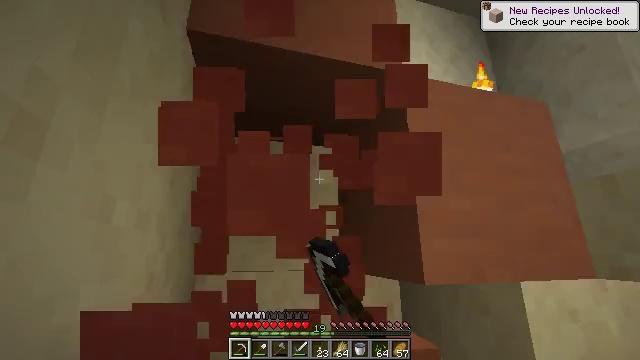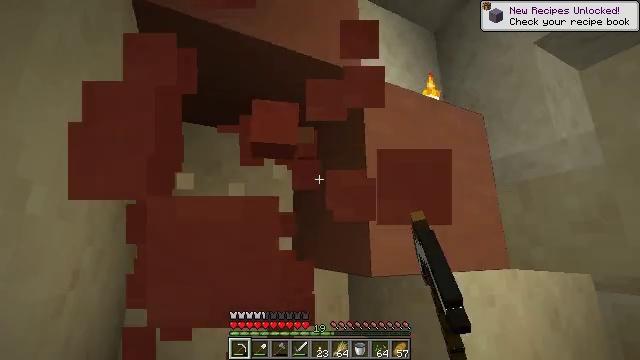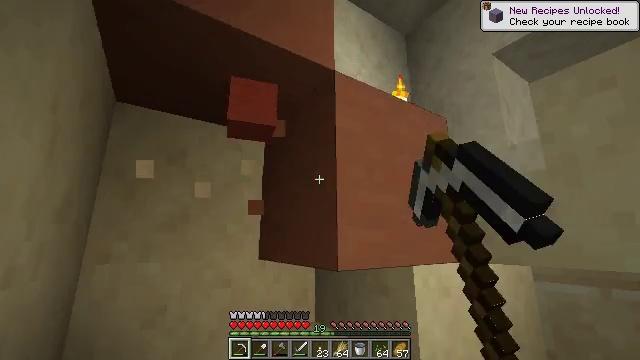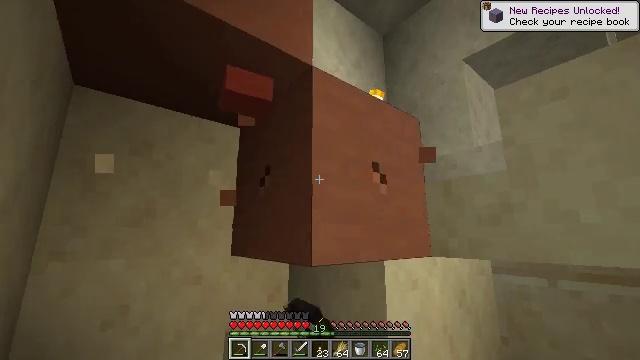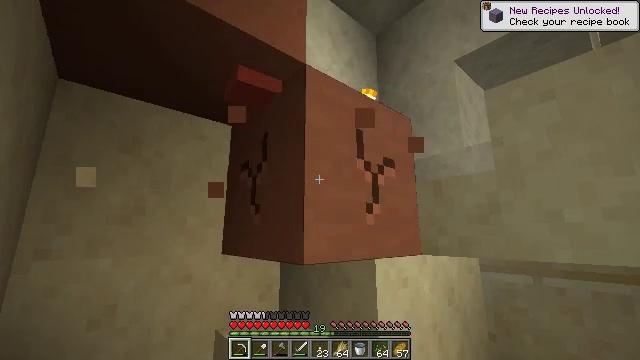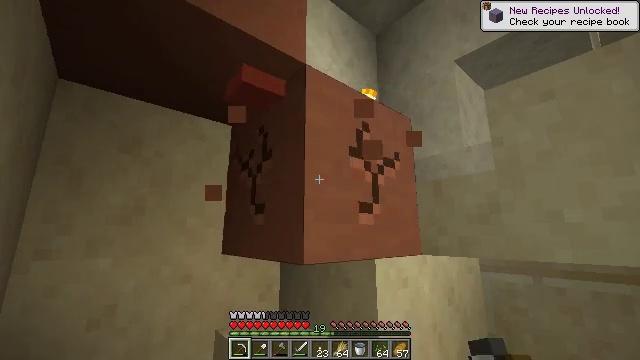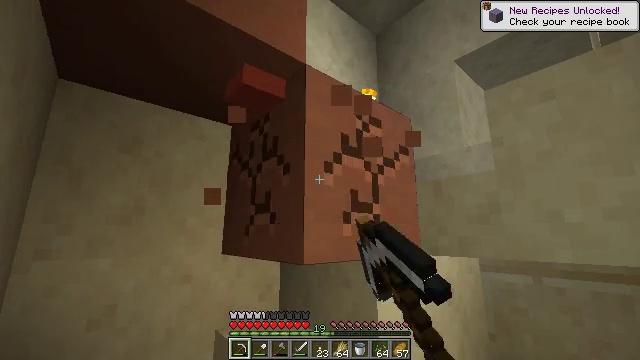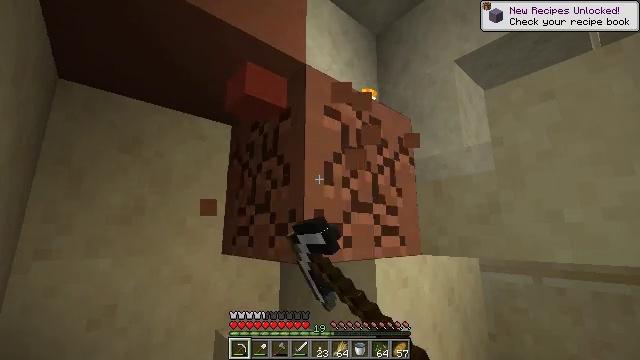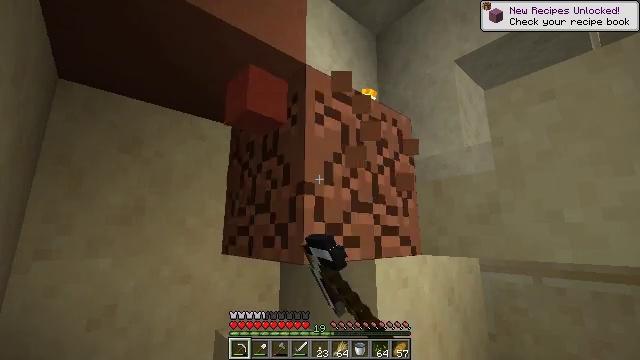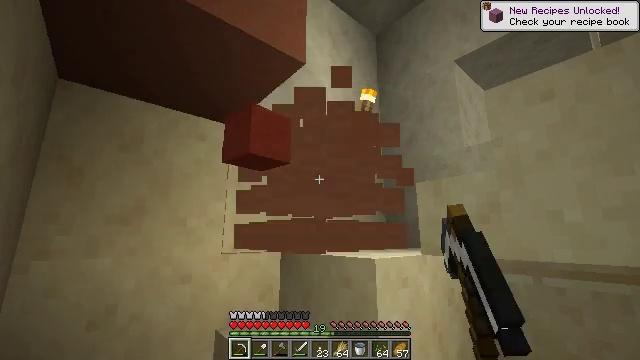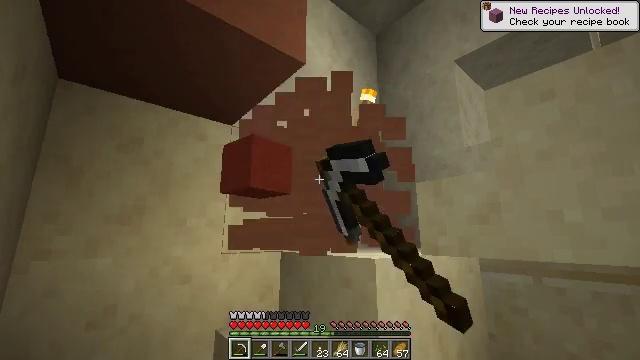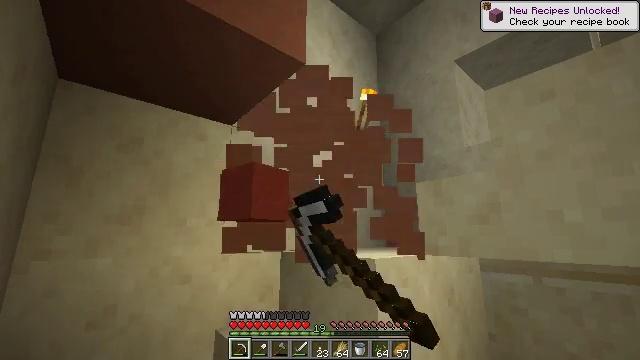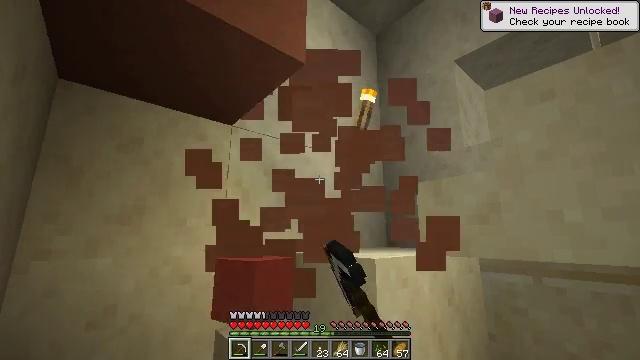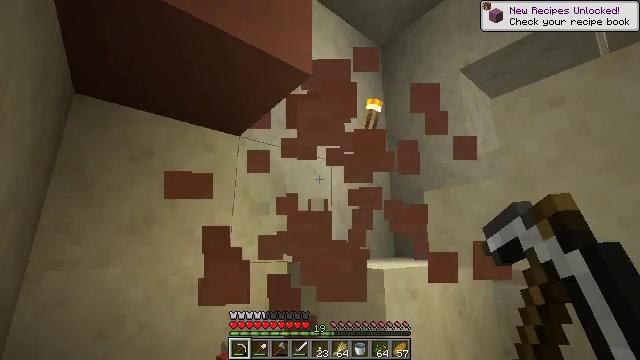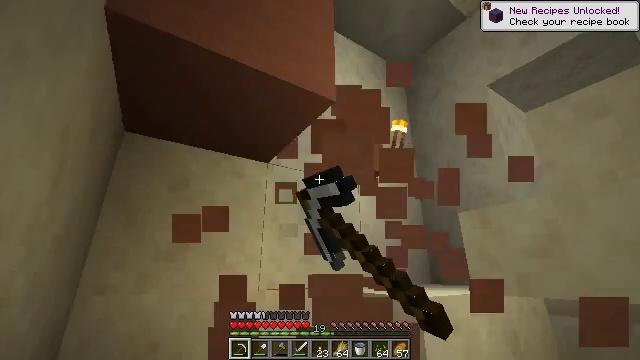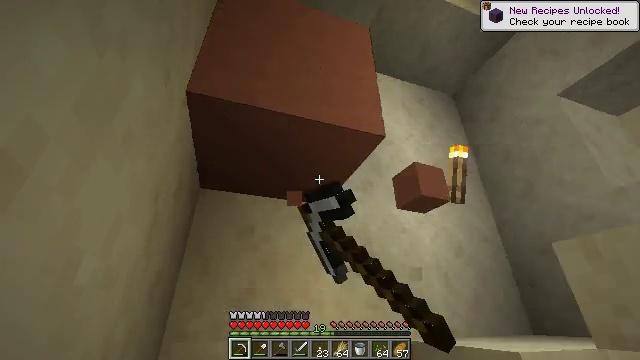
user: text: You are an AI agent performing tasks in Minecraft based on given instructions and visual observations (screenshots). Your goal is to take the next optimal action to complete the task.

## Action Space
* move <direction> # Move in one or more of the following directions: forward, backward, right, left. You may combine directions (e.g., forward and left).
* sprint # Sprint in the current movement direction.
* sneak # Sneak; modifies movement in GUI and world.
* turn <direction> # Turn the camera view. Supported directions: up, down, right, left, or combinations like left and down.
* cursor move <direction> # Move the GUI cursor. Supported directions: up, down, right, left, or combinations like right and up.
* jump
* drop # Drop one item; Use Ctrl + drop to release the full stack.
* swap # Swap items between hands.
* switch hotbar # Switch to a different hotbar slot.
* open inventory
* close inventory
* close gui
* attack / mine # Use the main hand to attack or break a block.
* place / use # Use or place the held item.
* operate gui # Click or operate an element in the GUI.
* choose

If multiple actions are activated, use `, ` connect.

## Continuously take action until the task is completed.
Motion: motion action
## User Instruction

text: Break terracotta to collect it.
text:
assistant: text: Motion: turn right and down, attack / mine
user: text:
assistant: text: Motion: turn right and down, attack / mine
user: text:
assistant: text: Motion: turn right, attack / mine
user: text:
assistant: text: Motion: turn right, attack / mine
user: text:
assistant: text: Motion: attack / mine
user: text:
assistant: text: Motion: attack / mine
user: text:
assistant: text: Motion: attack / mine
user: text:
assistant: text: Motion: attack / mine
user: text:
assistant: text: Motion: attack / mine
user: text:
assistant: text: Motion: attack / mine
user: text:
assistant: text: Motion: attack / mine
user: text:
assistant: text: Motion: attack / mine
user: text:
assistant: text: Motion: turn left and up, attack / mine
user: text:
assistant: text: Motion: turn left and up, attack / mine
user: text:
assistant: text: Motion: turn left and up, attack / mine
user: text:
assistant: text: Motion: turn left and up, attack / mine
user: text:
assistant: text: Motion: turn left and up, attack / mine
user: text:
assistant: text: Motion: attack / mine
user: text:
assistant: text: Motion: attack / mine
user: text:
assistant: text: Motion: attack / mine
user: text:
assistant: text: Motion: attack / mine
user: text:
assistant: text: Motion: attack / mine
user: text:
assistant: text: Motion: attack / mine
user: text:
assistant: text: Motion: attack / mine
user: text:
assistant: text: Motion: attack / mine
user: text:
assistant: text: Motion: attack / mine
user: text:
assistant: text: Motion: attack / mine